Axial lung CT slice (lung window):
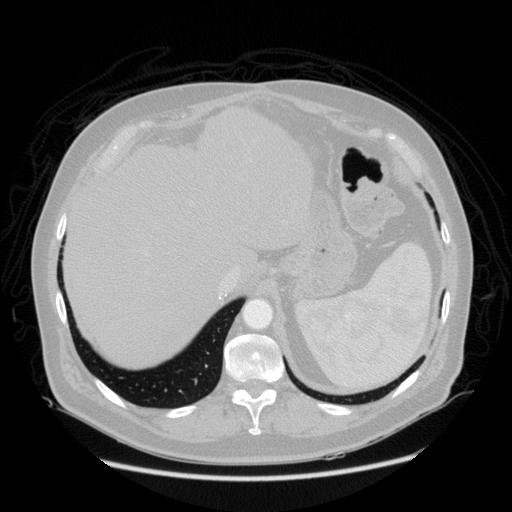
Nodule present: no